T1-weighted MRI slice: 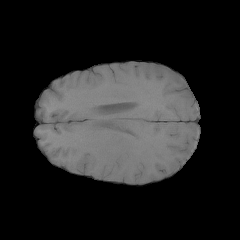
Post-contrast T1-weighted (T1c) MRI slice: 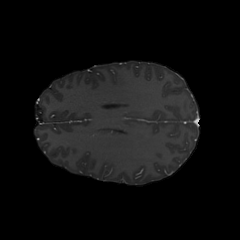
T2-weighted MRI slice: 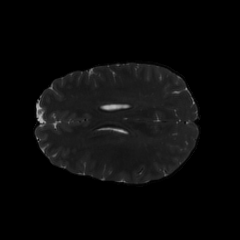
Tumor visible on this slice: no